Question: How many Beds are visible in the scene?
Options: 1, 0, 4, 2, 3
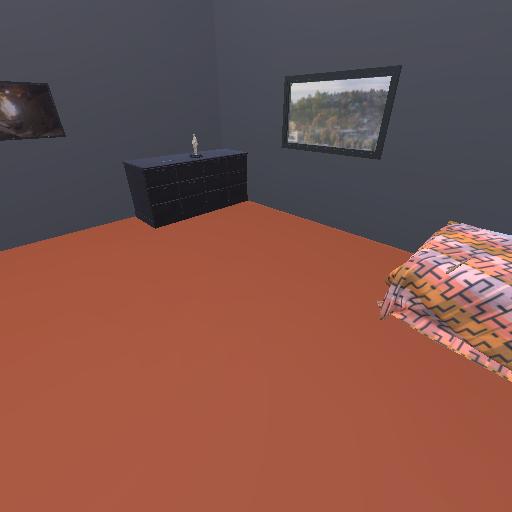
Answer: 1